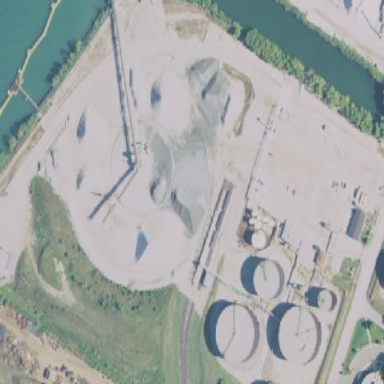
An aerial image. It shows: Industrial area designated as oil depot.